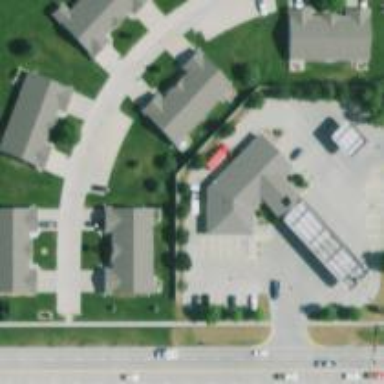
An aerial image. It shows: Convenience shop.